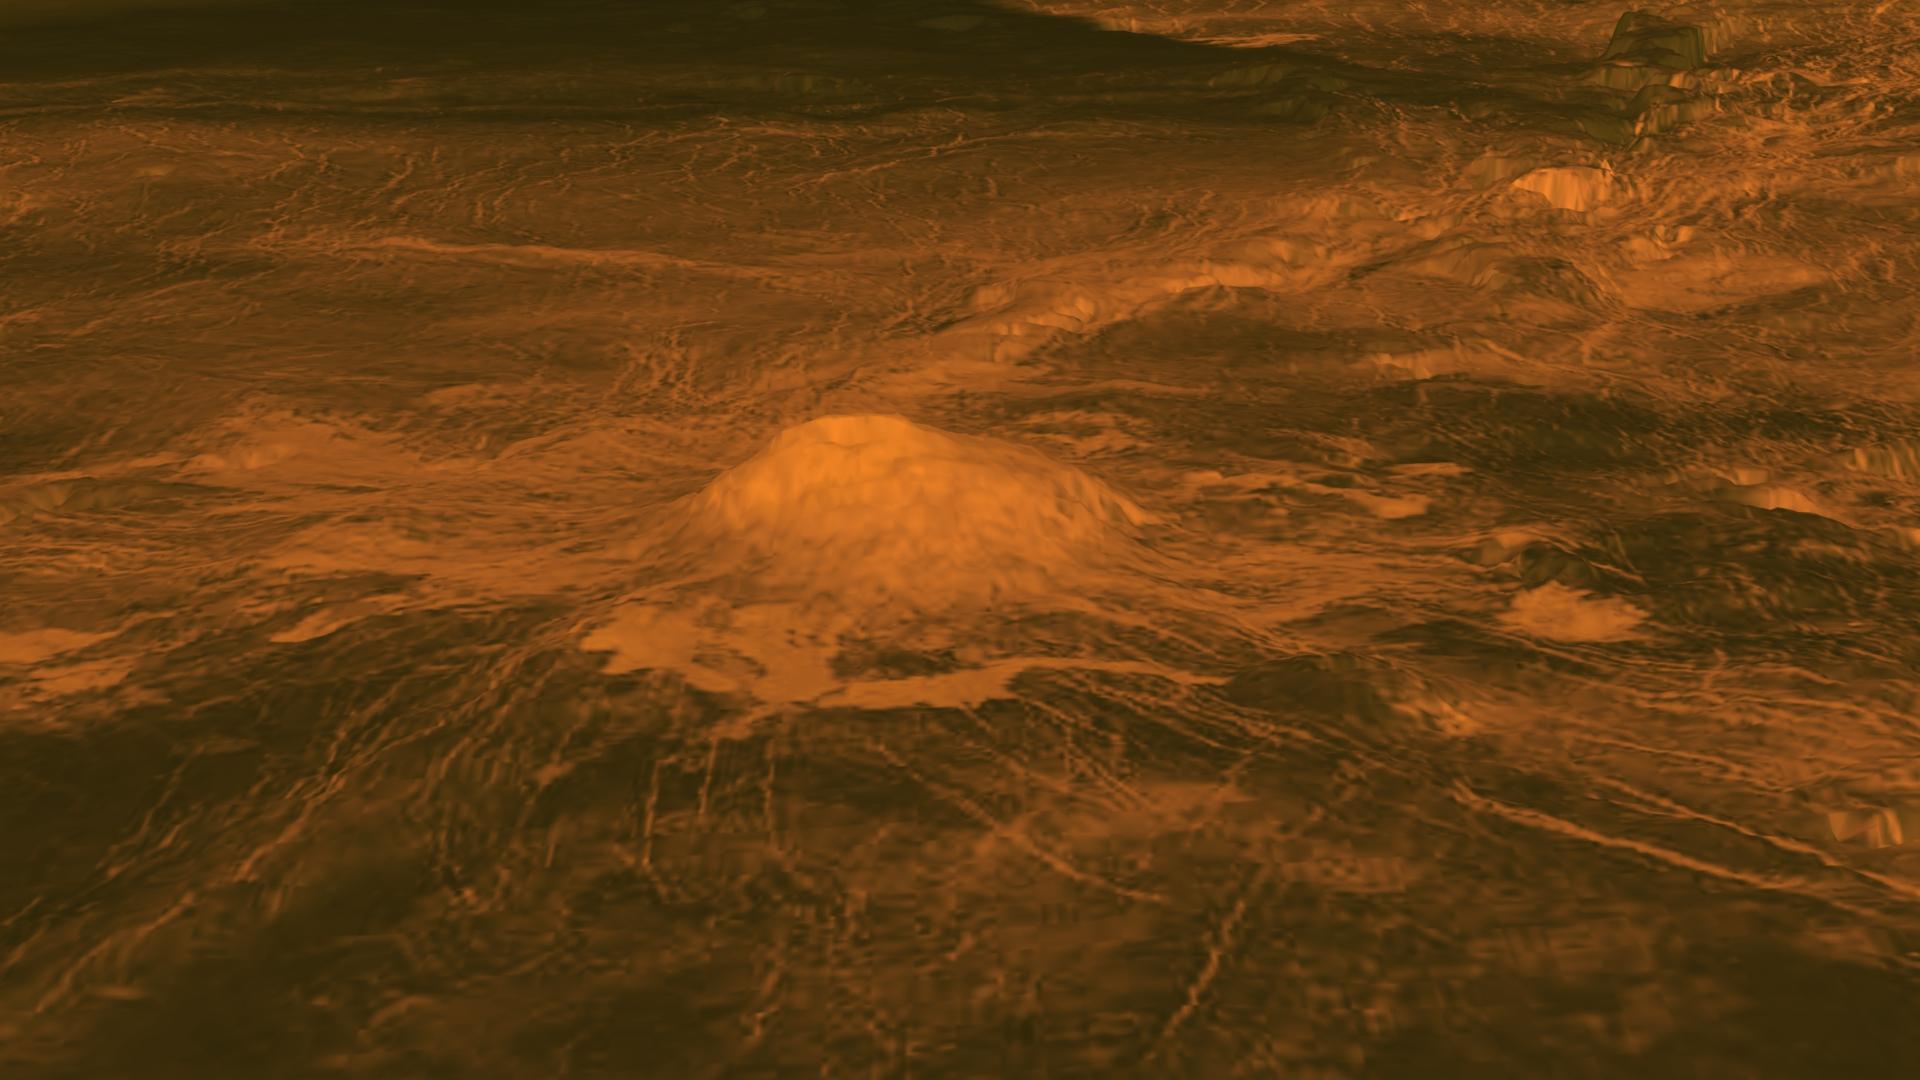
Surface Warmth on a Venus Volcano Venus, Magellan,Venus Express